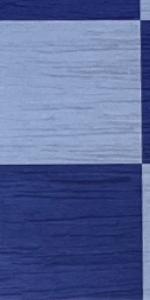
Label: Empty